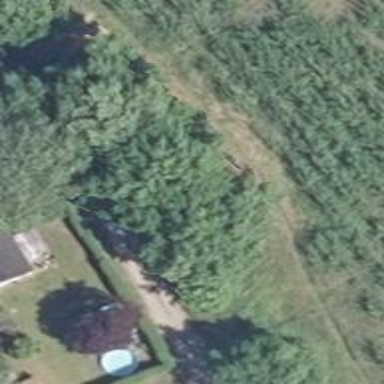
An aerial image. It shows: Row of trees in natural setting.